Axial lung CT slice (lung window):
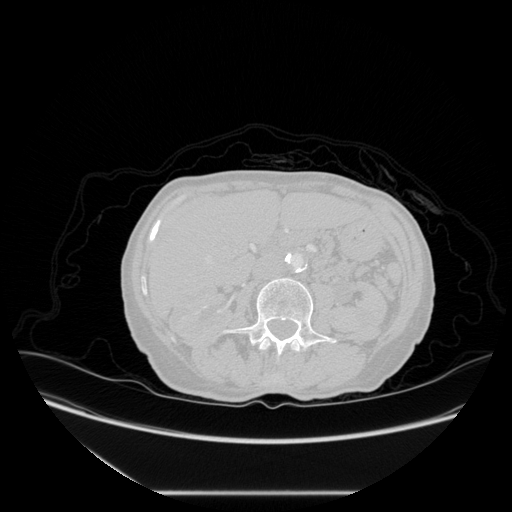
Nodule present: no